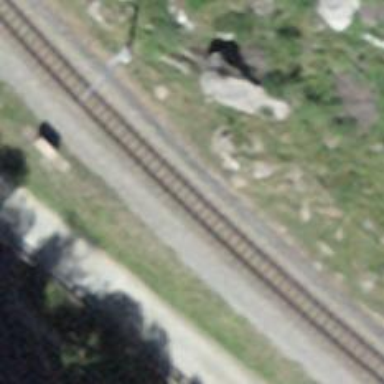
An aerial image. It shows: Narrow-gauge railway track with 1 electrified contact line.